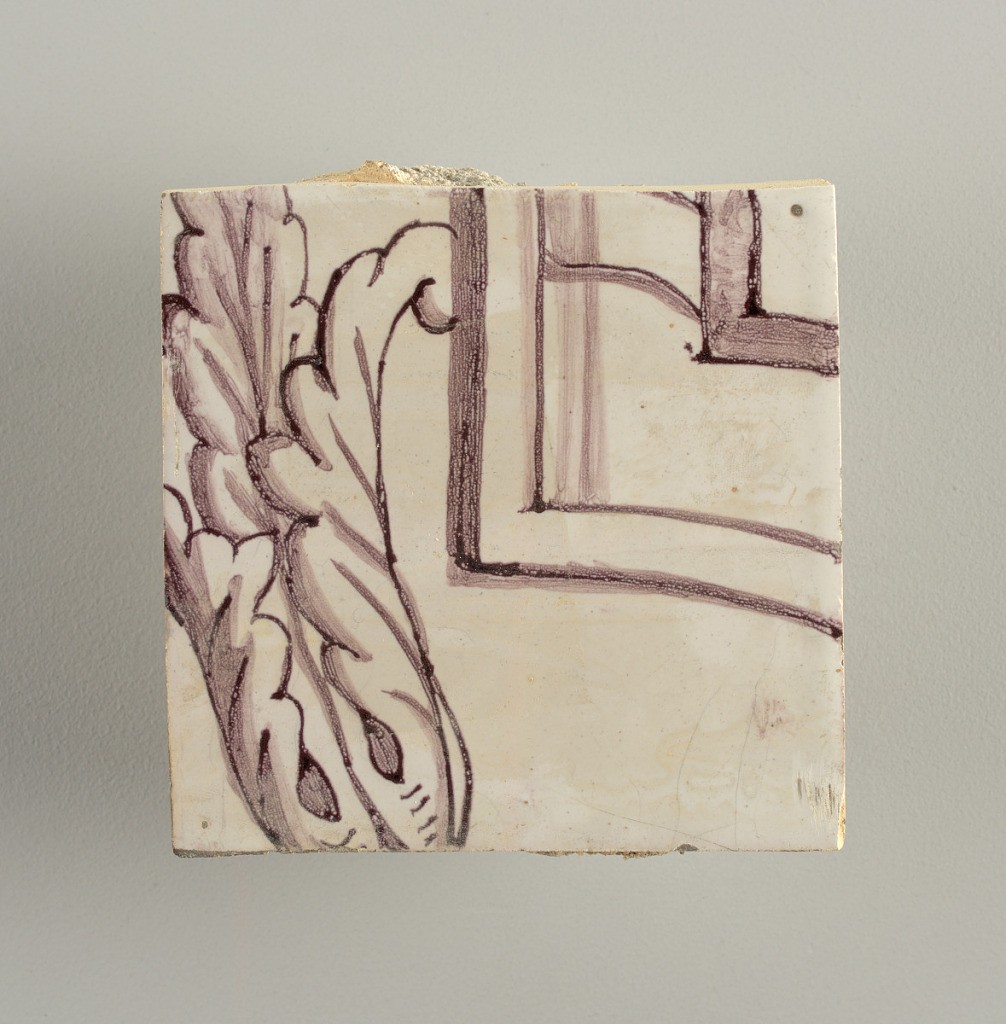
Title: Tile wall facing
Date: ca. 1725
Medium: Tin-glazed earthenware, underglaze
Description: Horizontal rectangle.  Thirty tiles wide and twenty-three tiles high with opening for fireplace eleven tiles wide and ten high.  Foliage arabesques disposed about three vertical axes from which are emphazised by urns at center and right, and at left by the figure of a standing woman carrying an infant on her arm and accompanied by two children.